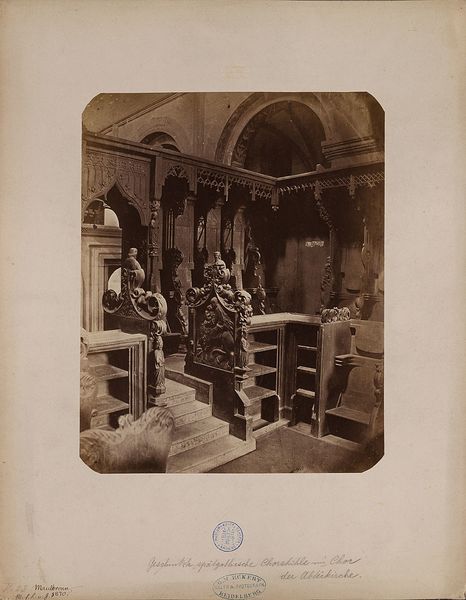
Titel: Geschnitzte spätgotische Chorstühle im Chor der Abteikirche Maulbronn
Künstler: Georg Maria Eckert
Standort: Hamburg
Institution: Museum für Kunst und Gewerbe Hamburg
Schlagwörter: foto, fotografie, photographie, photo, chor, architekturfotografie, albumin, lichtbild, architekturphotographie, bildwerke, angewandte und bildende kunst, hessische systematik, schwarzweißpositivverfahren, silbersalzverfahren, schwarzweißfotografie, albuminpapier, chorgestühl